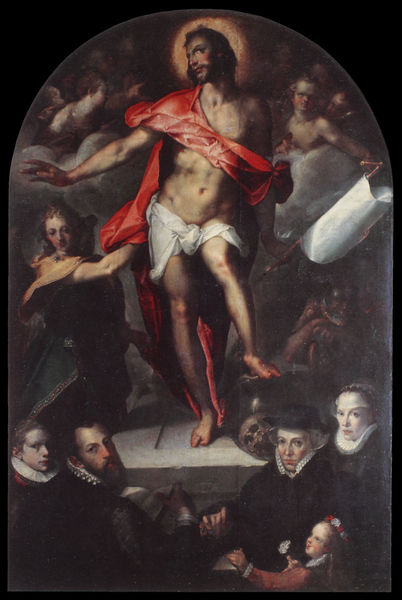
Titel: Epitaph des Goldschmieds Nicolaus Müller (Der auferstandene Christus mit Engeln)
Künstler: Bartholomäus Spranger
Institution: Prag, Nationalgalerie
Schlagwörter: dunkel, flügel, fuß, gemälde, himmel, lendenschurz, mann, umhang, weiß, wolken, frauen, grün, menschen, mädchen, blume, frau, geste, männer, schwarz, rot, tuch, wolke, kragen, schädel, tot, kirche, gewand, mantel, familie, kind, engel, spanien, düster, bogen, fahne, tafel, podest, kreuz, bürger, kranz, rüstung, altar, heiligenschein, christus, jesus, schriftrolle, flämisch, heilig, maria, totenschädel, anbetung, christentum, dornenkrone, auferstehung, altarbild, stifter, christ, trist, geand, segnend, greco, halboval, blumenkind